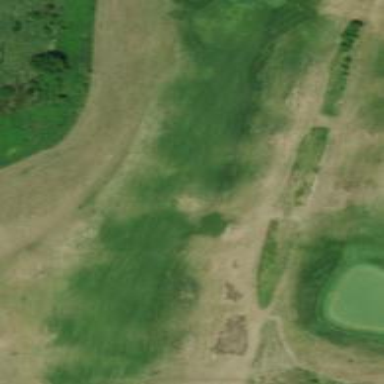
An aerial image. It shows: Golf fairway surrounded by grass.